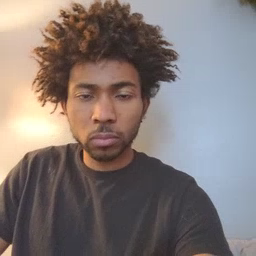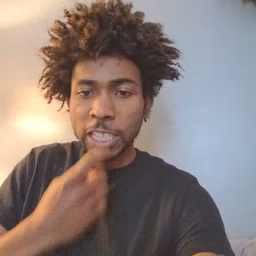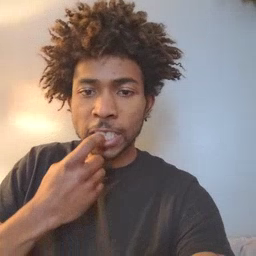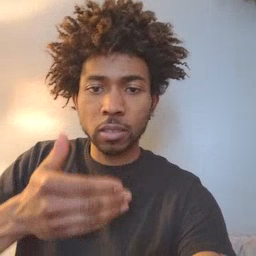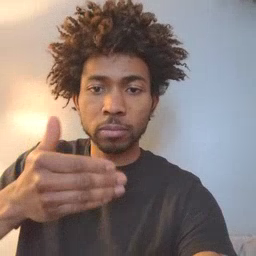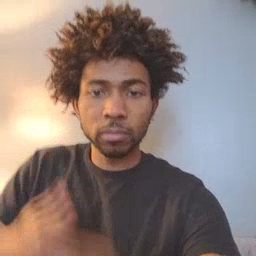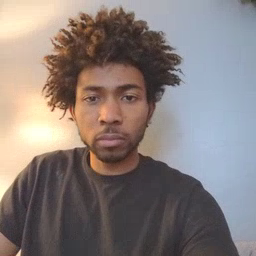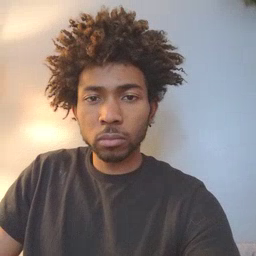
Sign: glasswindow